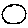
Label: circle